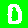
Digit: 0